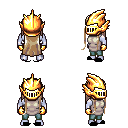
a pixel art fantasy rpg character, male body template, dark elf, purple skin, white tunic, teal pants, white blonde extra-long hairstyle, gold helm, gold gloves, black slippers, four views (front, back, left, right), 2x2 character sprite sheet, small pixel art, hard edges, no anti-aliasing